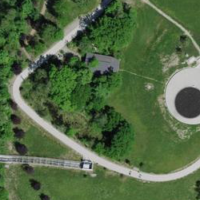
EUNIS habitat code: 53
Species observed at this site:
Ophrys apifera
Corylus avellana
Chloris chloris
Anthyllis vulneraria
Pica pica
Garrulus glandarius
Lotus corniculatus
Coloeus monedula
Chorthippus biguttulus
Sylvia atricapilla
Columba palumbus